Field crop: maize
Growth stage: 2
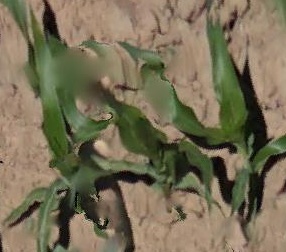
Species: maize